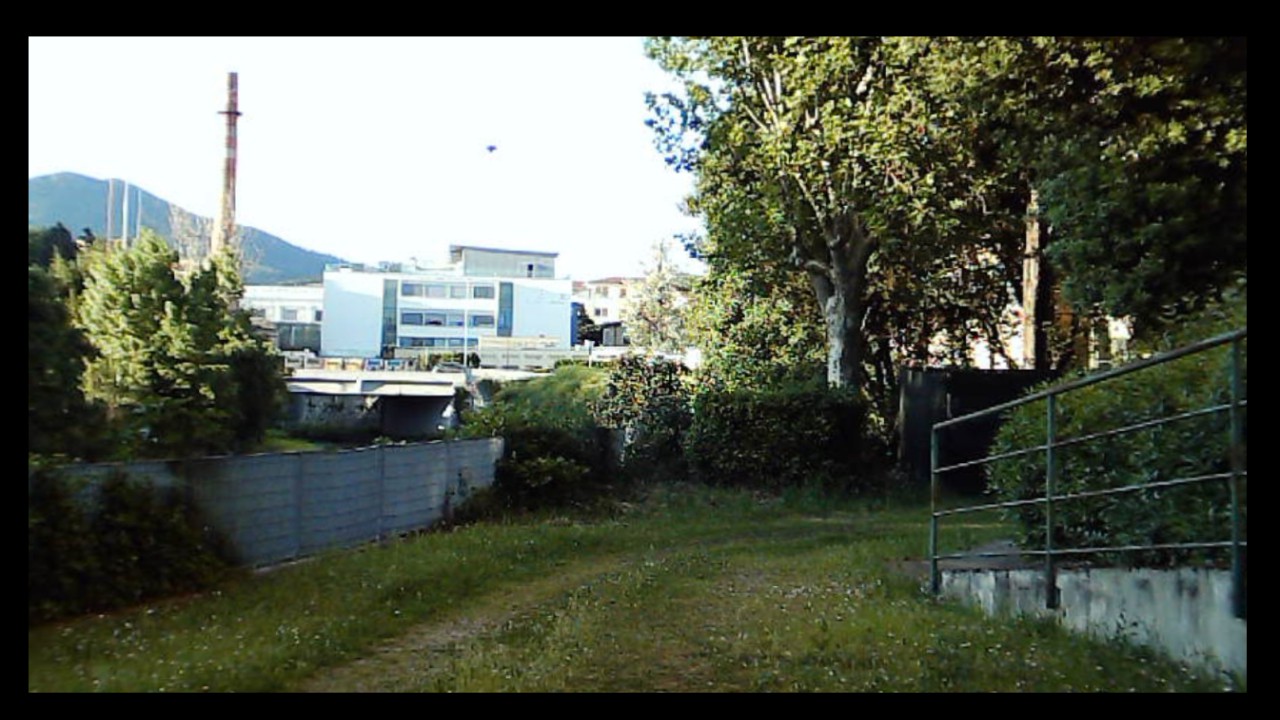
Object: DJI Tello EDU

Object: DarwinFPV cineape20